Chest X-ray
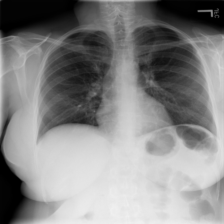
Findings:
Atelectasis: negative
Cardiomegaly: negative
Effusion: negative
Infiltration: negative
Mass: negative
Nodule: negative
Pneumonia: negative
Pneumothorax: negative
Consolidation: negative
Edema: negative
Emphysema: negative
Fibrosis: negative
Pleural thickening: negative
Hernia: negative